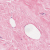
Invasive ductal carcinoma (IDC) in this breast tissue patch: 0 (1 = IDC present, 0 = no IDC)